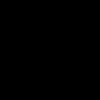
Label: space